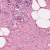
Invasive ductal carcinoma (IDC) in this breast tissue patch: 0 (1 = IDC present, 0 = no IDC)